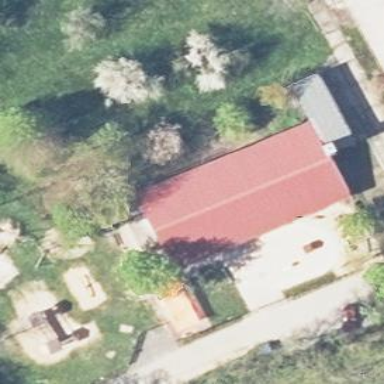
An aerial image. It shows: Kindergarten building.